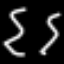
Label: squiggle